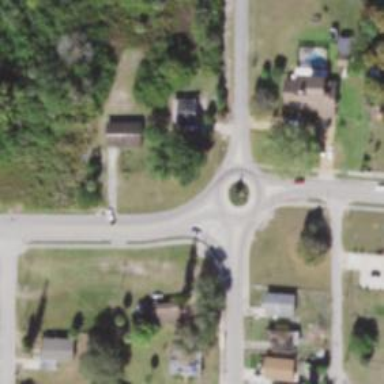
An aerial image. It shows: Roundabout.